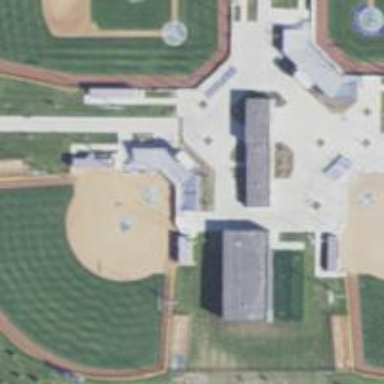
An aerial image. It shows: Softball pitch for leisure land activities.